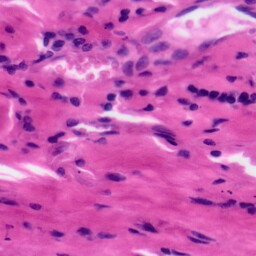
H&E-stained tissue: Tonsil